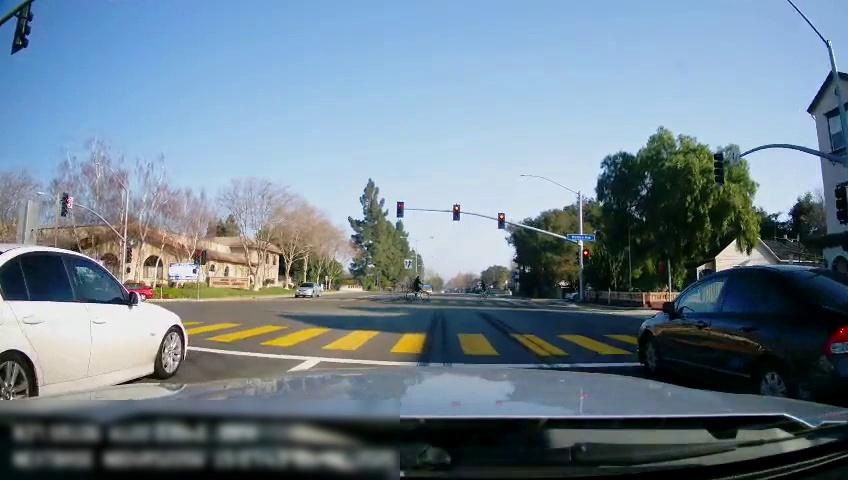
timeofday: Day
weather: Sunny
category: Drivable Space
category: Vehicles | Car
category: Vehicles | Car
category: Vehicles | Car
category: Vehicles | Car
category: Vehicles | Car
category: Bicycles
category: Bicycles
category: Lanes | Current Lane
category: Traffic | Signs
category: Traffic | Signs
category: Traffic | Lights
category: Traffic | Lights
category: Traffic | Lights
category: Traffic | Lights
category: Traffic | Lights
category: Traffic | Lights
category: Traffic | Lights
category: Traffic | Lights
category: Traffic | Lights